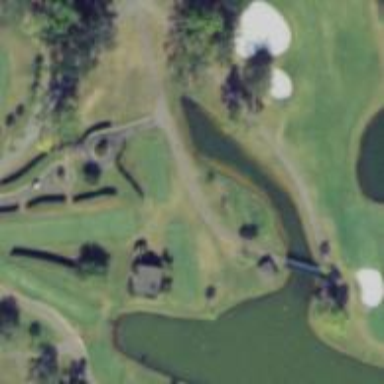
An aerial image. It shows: Path designated for golf carts.